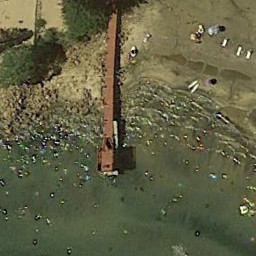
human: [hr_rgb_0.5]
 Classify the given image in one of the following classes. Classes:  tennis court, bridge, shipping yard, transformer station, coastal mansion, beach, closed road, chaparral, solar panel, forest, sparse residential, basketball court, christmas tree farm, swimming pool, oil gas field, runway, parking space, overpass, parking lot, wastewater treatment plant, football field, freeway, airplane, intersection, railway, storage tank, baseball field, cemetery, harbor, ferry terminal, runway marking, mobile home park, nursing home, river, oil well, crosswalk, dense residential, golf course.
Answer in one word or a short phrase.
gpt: ferry terminal